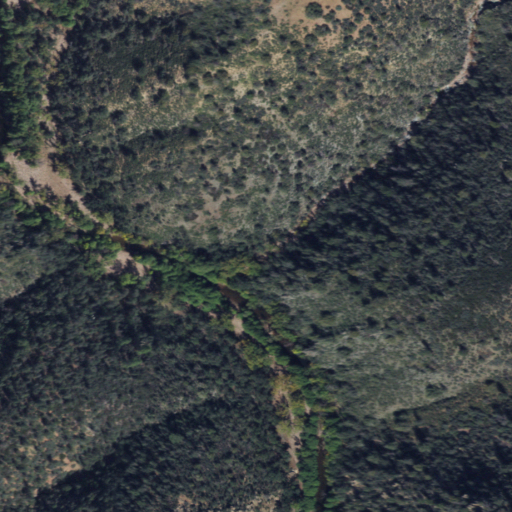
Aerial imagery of valley in Arizona named Little Walnut Canyon containing shrub, evergreen forest, herbaceous wetlands, and woody wetlands